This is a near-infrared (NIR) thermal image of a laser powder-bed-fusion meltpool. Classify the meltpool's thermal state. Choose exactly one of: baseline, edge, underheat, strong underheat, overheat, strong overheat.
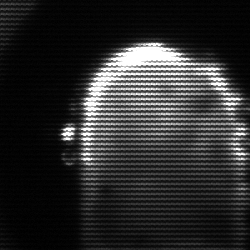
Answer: baseline